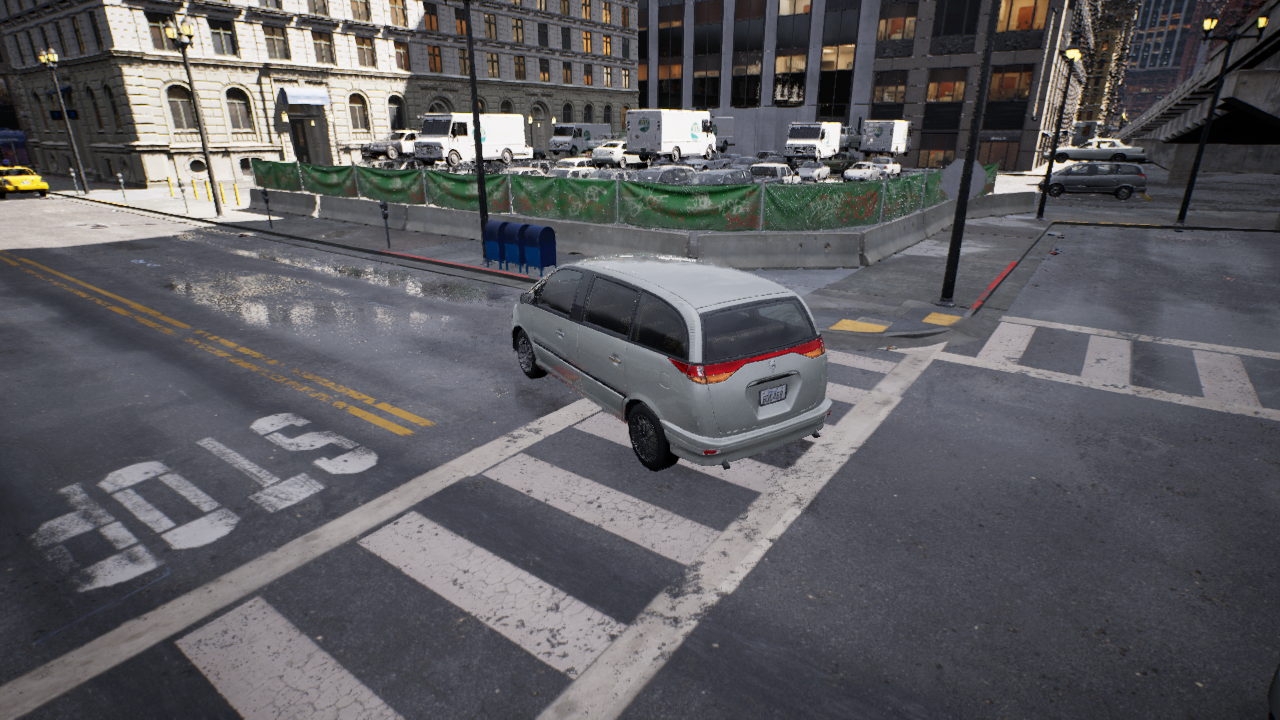
Venue: intersection
Lighting: clear day
Vehicle rig: minivan